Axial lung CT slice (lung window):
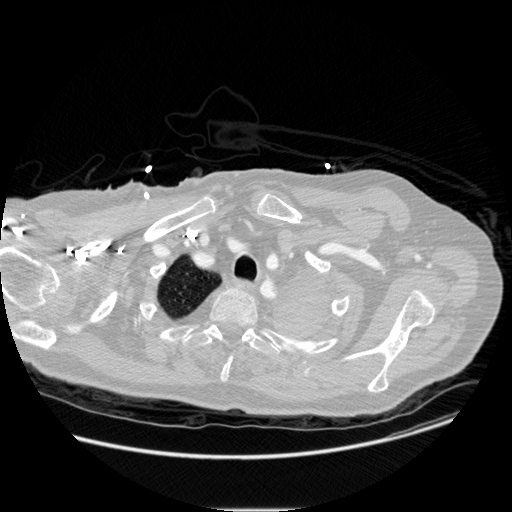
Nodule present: no